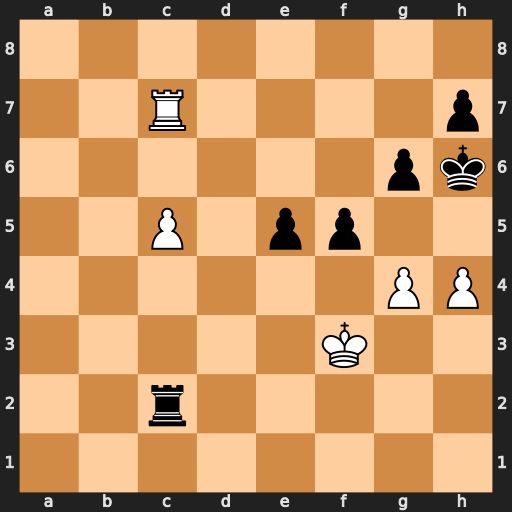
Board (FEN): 8/2R4p/6pk/2P1pp2/6PP/5K2/2r5/8
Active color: w
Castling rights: -
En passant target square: -
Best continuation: g5+ Kh5 Rxh7#